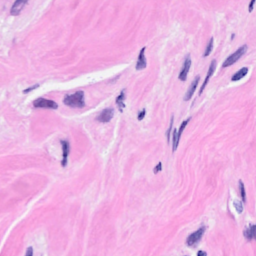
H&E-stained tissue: Breast